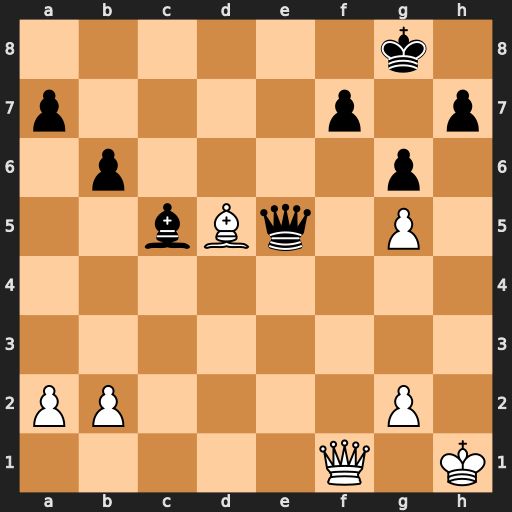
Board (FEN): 6k1/p4p1p/1p4p1/2bBq1P1/8/8/PP4P1/5Q1K
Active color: w
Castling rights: -
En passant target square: -
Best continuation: Qxf7+ Kh8 Qg8#